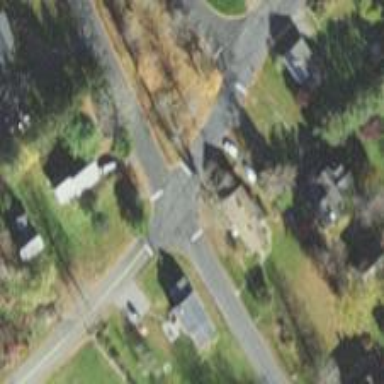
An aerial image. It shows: Stop road.